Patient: sex M, age 57
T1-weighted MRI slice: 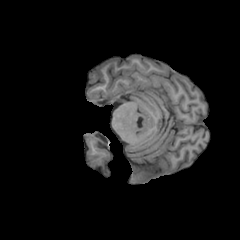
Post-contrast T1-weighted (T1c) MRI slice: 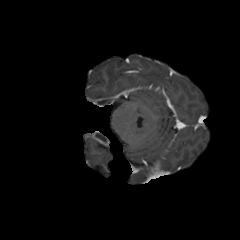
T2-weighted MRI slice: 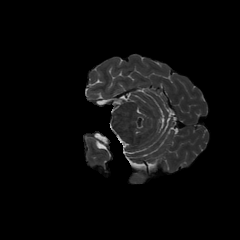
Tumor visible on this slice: no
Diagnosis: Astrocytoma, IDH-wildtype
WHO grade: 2